Question: I have completed an application using JSF 1.x, which is up and running.
The application has 2 parts, one being invoke a action event and display the same page, and the second being invoke a method and navigate to next page. Typical Hello world Example.
But the Second part of the application is not working as it is not finding the method in the bean class.
The 'Goodbye' button in 'hello.jsp'is not working.
I invoked the Url 'http://localhost:8090/balaji/faces/JSP/hello.jsp' which is executing correctly displaying me the hello.jsp page.
But the Goodbye Button in hello.jsp page is not working, which when clicked will not change the URL. But i got the error on stack trace as shown below. The Method is existing and it is public, EL expression is correct, navigation rule is set, JSP page exist, but the method is not responding.
My Stack Trace show the following Error:
'''
13 Dec, 2012 7:17:19 PM javax.faces.event.MethodExpressionActionListener processAction
SEVERE: Received 'org.apache.jasper.el.JspMethodNotFoundException' when invoking action listener '#{helloBean.goodbye}' for component 'goodbyeCommand'
13 Dec, 2012 7:17:19 PM javax.faces.event.MethodExpressionActionListener processAction
SEVERE: org.apache.jasper.el.JspMethodNotFoundException: /JSP/hello.jsp(40,2) '#{helloBean.goodbye}' Method not found: com.achutha.bean.HelloBean@46a5c4.goodbye(javax.faces.event.ActionEvent)
at org.apache.jasper.el.JspMethodExpression.invoke(JspMethodExpression.java:73)
at javax.faces.event.MethodExpressionActionListener.processAction(MethodExpressionActionListener.java:99)
at javax.faces.event.ActionEvent.processListener(ActionEvent.java:88)
at javax.faces.component.UIComponentBase.broadcast(UIComponentBase.java:771)
at javax.faces.component.UICommand.broadcast(UICommand.java:372)
at javax.faces.component.UIViewRoot.broadcastEvents(UIViewRoot.java:475)
at javax.faces.component.UIViewRoot.processApplication(UIViewRoot.java:756)
at com.sun.faces.lifecycle.InvokeApplicationPhase.execute(InvokeApplicationPhase.java:82)
at com.sun.faces.lifecycle.Phase.doPhase(Phase.java:100)
at com.sun.faces.lifecycle.LifecycleImpl.execute(LifecycleImpl.java:118)
at javax.faces.webapp.FacesServlet.service(FacesServlet.java:265)
at org.apache.catalina.core.ApplicationFilterChain.internalDoFilter(ApplicationFilterChain.java:305)
at org.apache.catalina.core.ApplicationFilterChain.doFilter(ApplicationFilterChain.java:210)
at org.apache.catalina.core.StandardWrapperValve.invoke(StandardWrapperValve.java:222)
at org.apache.catalina.core.StandardContextValve.invoke(StandardContextValve.java:123)
at org.apache.catalina.authenticator.AuthenticatorBase.invoke(AuthenticatorBase.java:472)
at org.apache.catalina.core.StandardHostValve.invoke(StandardHostValve.java:171)
at org.apache.catalina.valves.ErrorReportValve.invoke(ErrorReportValve.java:99)
at org.apache.catalina.valves.AccessLogValve.invoke(AccessLogValve.java:931)
at org.apache.catalina.core.StandardEngineValve.invoke(StandardEngineValve.java:118)
at org.apache.catalina.connector.CoyoteAdapter.service(CoyoteAdapter.java:407)
at org.apache.coyote.http11.AbstractHttp11Processor.process(AbstractHttp11Processor.java:1004)
at org.apache.coyote.AbstractProtocol$AbstractConnectionHandler.process(AbstractProtocol.java:589)
at org.apache.tomcat.util.net.AprEndpoint$SocketProcessor.run(AprEndpoint.java:1822)
at java.util.concurrent.ThreadPoolExecutor$Worker.runTask(ThreadPoolExecutor.java:886)
at java.util.concurrent.ThreadPoolExecutor$Worker.run(ThreadPoolExecutor.java:908)
at java.lang.Thread.run(Thread.java:662)
'''
My Application Structure is as follows :

'''
<project xmlns="http://maven.apache.org/POM/4.0.0" xmlns:xsi="http://www.w3.org/2001/XMLSchema-instance"
xsi:schemaLocation="http://maven.apache.org/POM/4.0.0 http://maven.apache.org/xsd/maven-4.0.0.xsd">
<modelVersion>4.0.0</modelVersion>
<groupId>com.achutha.labs</groupId>
<artifactId>02JsfExample</artifactId>
<version>0.0.1-SNAPSHOT</version>
<packaging>war</packaging>
<name>02JsfExample</name>
<dependencies>
<dependency>
<groupId>javax.faces</groupId>
<artifactId>jsf-api</artifactId>
<version>1.2_14</version>
</dependency>
<dependency>
<groupId>javax.faces</groupId>
<artifactId>jsf-impl</artifactId>
<version>1.2_14</version>
</dependency>
<dependency>
<groupId>javax.servlet</groupId>
<artifactId>jstl</artifactId>
<version>1.2</version>
</dependency>
<dependency>
<groupId>javax.servlet</groupId>
<artifactId>servlet-api</artifactId>
<version>2.5</version>
</dependency>
<dependency>
<groupId>javax.servlet.jsp</groupId>
<artifactId>jsp-api</artifactId>
<version>2.1</version>
</dependency>
<!-- EL -->
<dependency>
<groupId>org.glassfish.web</groupId>
<artifactId>el-impl</artifactId>
<version>2.2</version>
</dependency>
</dependencies>
<build>
<finalName>JavaServerFaces</finalName>
<plugins>
<plugin>
<groupId>org.codehaus.mojo</groupId>
<artifactId>tomcat-maven-plugin</artifactId>
<configuration>
<url>http://localhost:8090/manager/text</url>
<server>TomcatServer</server>
<path>/balaji</path>
</configuration>
</plugin>
<plugin>
<groupId>org.apache.maven.plugins</groupId>
<artifactId>maven-compiler-plugin</artifactId>
<version>2.3.1</version>
<configuration>
<source>1.6</source>
<target>1.6</target>
</configuration>
</plugin>
</plugins>
</build>
</project>
'''
'''
<?xml version="1.0"?>
<!DOCTYPE faces-config PUBLIC
"-//Sun Microsystems, Inc.//DTD JavaServer Faces Config 1.0//EN"
"http://java.sun.com/dtd/web-facesconfig_1_0.dtd">
<faces-config>
<managed-bean>
<description> The one and only HelloBean.</description>
<managed-bean-name>helloBean</managed-bean-name>
<managed-bean-class>com.achutha.bean.HelloBean</managed-bean-class>
<managed-bean-scope>session</managed-bean-scope>
</managed-bean>
<navigation-rule>
<description>Navigation From the Hello Page.</description>
<from-view-id>/JSP/hello.jsp</from-view-id>
<navigation-case>
<from-outcome>success</from-outcome>
<to-view-id>/JSP/goodbye.jsp</to-view-id>
</navigation-case>
</navigation-rule>
</faces-config>
'''
'''
<?xml version="1.0" encoding="UTF-8"?>
<!DOCTYPE web-app
PUBLIC "-//Sun Microsystems, Inc.//DTD Web Application 2.3//EN"
"http://java.sun.com/dtd/web-app_2_3.dtd">
<web-app version="2.5"
xmlns="http://java.sun.com/xml/ns/javaee"
xmlns:xsi="http://www.w3.org/2001/XMLSchema-instance"
xsi:schemaLocation="http://java.sun.com/xml/ns/javaee
http://java.sun.com/xml/ns/javaee/web-app_2_5.xsd">
<display-name>Hello, World!</display-name>
<description>Welcome to JavaServer Faces</description>
<servlet>
<servlet-name>Faces Servlet</servlet-name>
<servlet-class>javax.faces.webapp.FacesServlet</servlet-class>
<load-on-startup>1</load-on-startup>
</servlet>
<servlet-mapping>
<servlet-name>Faces Servlet</servlet-name>
<url-pattern>/faces/*</url-pattern>
</servlet-mapping>
<welcome-file-list>
<welcome-file>faces/JSP/hello.jsp</welcome-file>
</welcome-file-list>
</web-app>
'''
'''
<%@ taglib uri="http://java.sun.com/jsf/core" prefix="f"%>
<%@ taglib uri="http://java.sun.com/jsf/html" prefix="h"%>
<f:view>
<html>
<head>
<title>JSF In Action - Hello, world!</title>
</head>
<body>
<h:form id="welcomeForm">
<h:outputText id="welcomeOutput" value="Welcome to JavaServer Faces !"
style="font-family: Arial, sans-serif; font-size: 23; color: green;" />
<p>
<h:message id="errors" for="helloInput" style="color: red" />
</p>
<p>
<h:outputLabel for="helloInput">
<h:outputText id="helloInputLabel"
value="Enter Number of controls to display: ">
</h:outputText>
<h:inputText id="helloInput" value="#{helloBean.numControls}"
required="true">
<f:validateLongRange minimum="1" maximum="500" />
</h:inputText>
</h:outputLabel>
</p>
<p>
<h:panelGrid id="controlPanel" binding="#{helloBean.controlPanel}"
columns="20" border="1" cellspacing="0" />
</p>
<h:commandButton id="redisplayCommand" type="submit" value="Redisplay"
actionListener="#{helloBean.addControls}" />
<h:commandButton id="goodbyeCommand" type="submit" value="Goodbye"
actionListener="#{helloBean.goodbye}" immediate="true"/>
</h:form>
</body>
</html>
</f:view>
'''
'''
<%@ taglib uri="http://java.sun.com/jsf/html" prefix="h"%>
<%@ taglib uri="http://java.sun.com/jsf/core" prefix="f"%>
<f:view>
<html>
<head>
<title>Jsf in Action - Hello World!</title>
</head>
<body>
<h:form id="goodbyeForm">
<p>
<h:outputText id="welcomeOutput" value="Good Bye"
style="font-family: Arial, sans-serif; font-size: 24; font-style: bold; color: green;" />
</p>
<p>
<h:outputText id="helloBeanOutputLabel"
value="Number of controls displayed: " />
<h:outputText id="helloBeanOutputLabel"
value="#{helloBean.numControls}" />
</p>
</h:form>
</body>
</html>
</f:view>
'''
'''
package com.achutha.bean;
import java.util.List;
import javax.faces.application.Application;
import javax.faces.component.UIComponent;
import javax.faces.component.html.HtmlOutputText;
import javax.faces.component.html.HtmlPanelGrid;
import javax.faces.context.FacesContext;
import javax.faces.event.ActionEvent;
public class HelloBean {
private int numControls;
private HtmlPanelGrid controlPanel;
public int getNumControls() {
return numControls;
}
public void setNumControls(int numControls) {
this.numControls = numControls;
}
public HtmlPanelGrid getControlPanel() {
return controlPanel;
}
public void setControlPanel(HtmlPanelGrid controlPanel) {
this.controlPanel = controlPanel;
}
public void addControls(ActionEvent actionEvent) {
Application application = FacesContext.getCurrentInstance()
.getApplication();
List<UIComponent> children = controlPanel.getChildren();
children.clear();
for (int count = 0; count < numControls; count++) {
HtmlOutputText output = (HtmlOutputText) application
.createComponent(HtmlOutputText.COMPONENT_TYPE);
output.setValue(" " + count + " ");
output.setStyle("color: blue");
children.add(output);
}
}
public String goodbye() {
return "success";
}
}
'''
The application is deploying itself fine on Tomcat 7. I checked the deployed package structure on &tomcat_home%/webapps and all the JSP files are intact in proper place as expected.
I am not able to figure out the error, and what makes 'GoodBye' button trigger ?
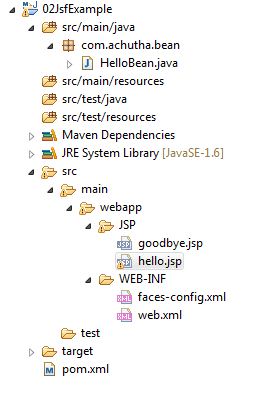
Answer: Your 'goodbye' method doesn't have the complete firm of an 'ActionListener'
'''
public String goodbye() {
return "success";
}
'''
It must receive an 'ActionEvent' as a parameter like your other method does and return void, if I'm not mistaken. As it is, you might actually want to put it as an 'action' instead of an 'actionListener' in your 'commandButton', changing
'''
<h:commandButton id="goodbyeCommand" type="submit" value="Goodbye"
actionListener="#{helloBean.goodbye}" immediate="true"/>
'''
to
'''
<h:commandButton id="goodbyeCommand" type="submit" value="Goodbye"
action="#{helloBean.goodbye}" immediate="true"/>
'''
and leaving the 'goodbye' method as it is.